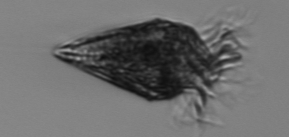
Label: Strombidium_wulffi